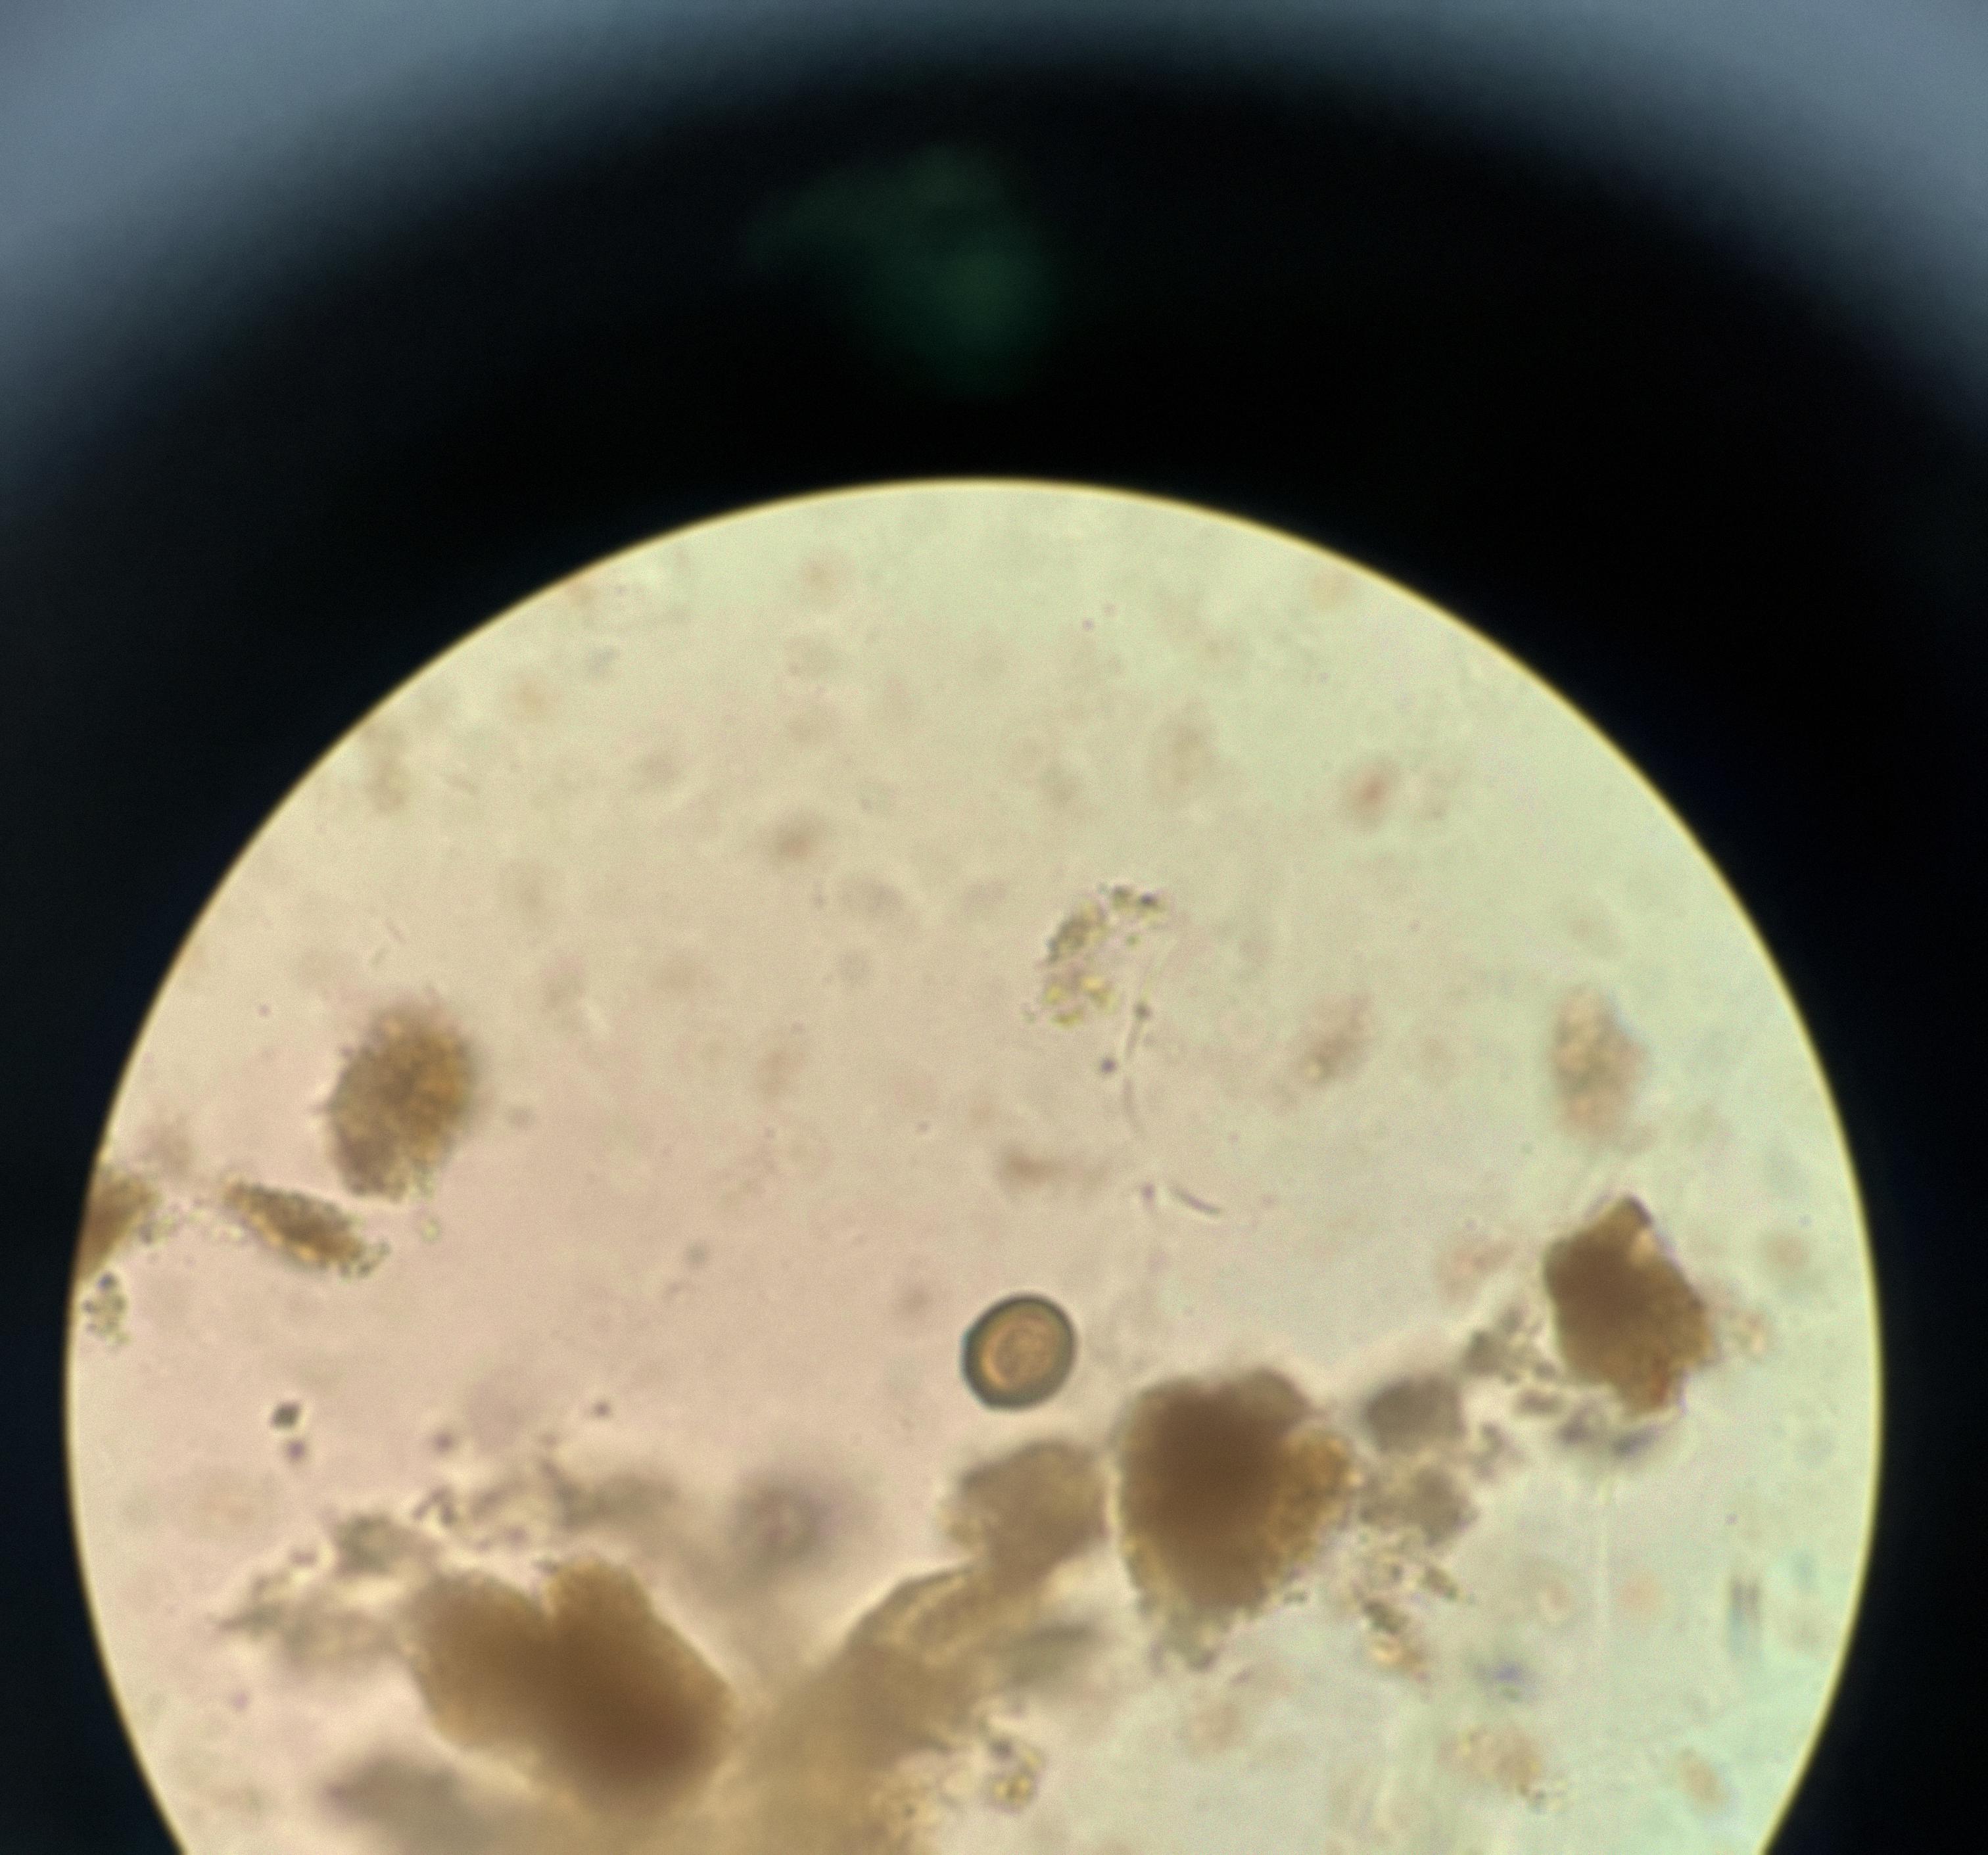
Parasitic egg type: Taenia spp. egg